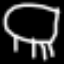
Label: chair